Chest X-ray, AP view. Patient: 63 years old, sex M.
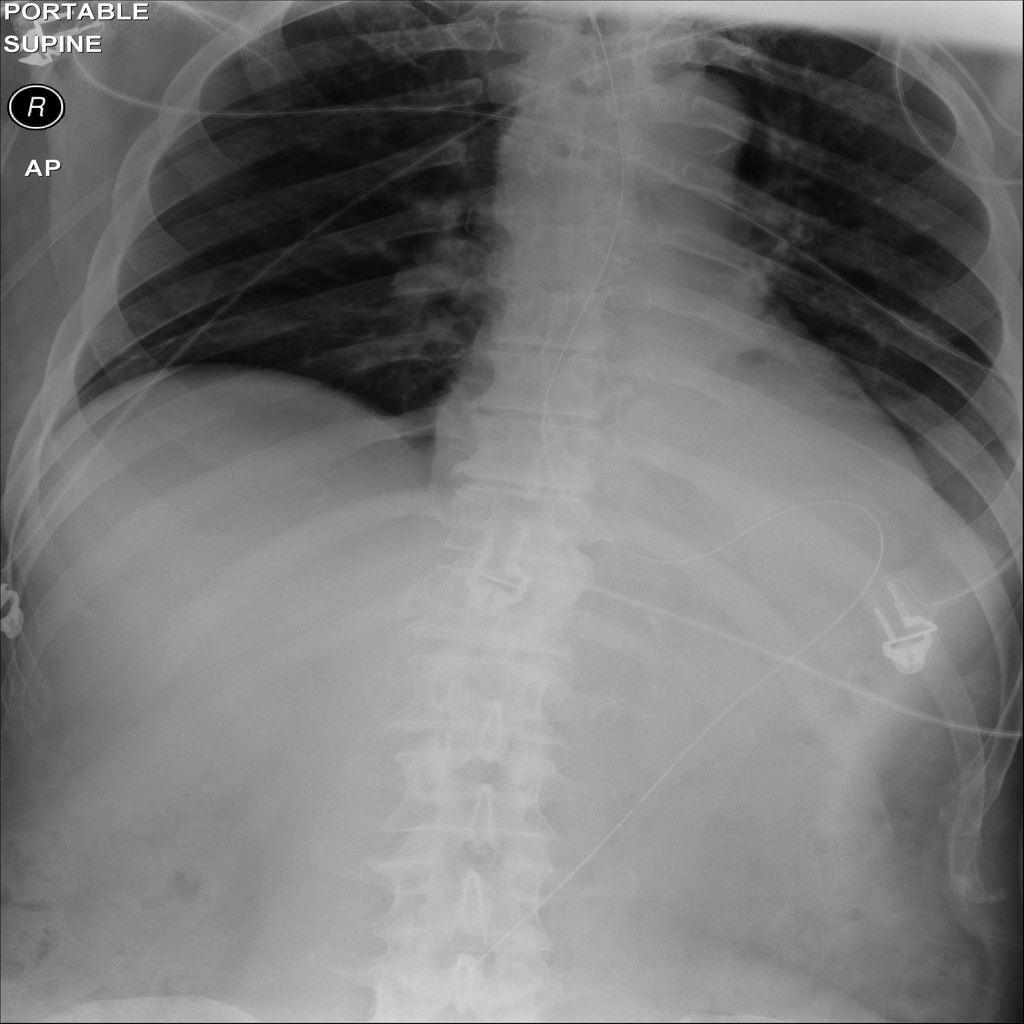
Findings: Atelectasis